Chest X-ray. View position: PA
Patient age: 23
Patient sex: F
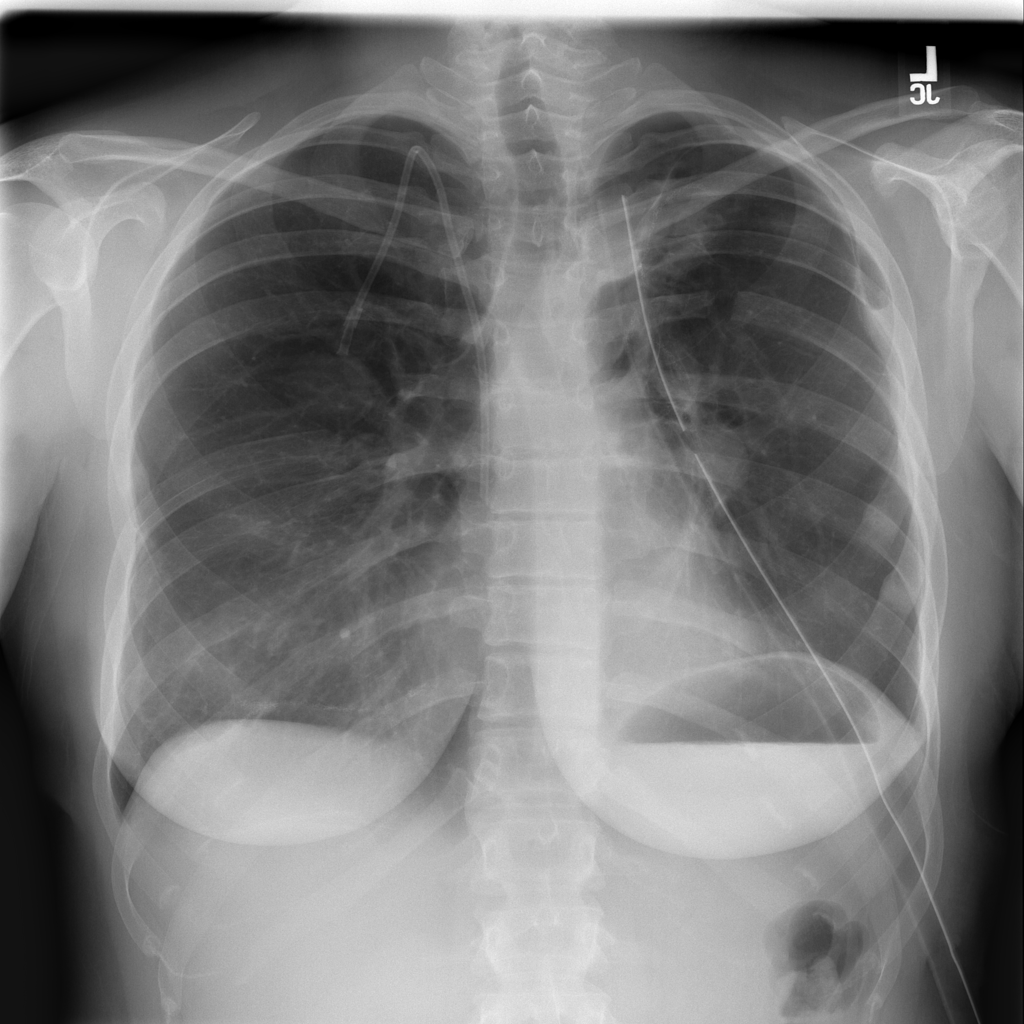
Finding: Pneumothorax